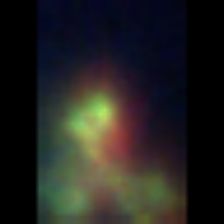
Taxon: Diatom_aggregate
Group: Diatoms